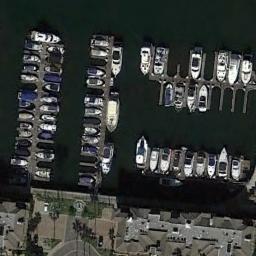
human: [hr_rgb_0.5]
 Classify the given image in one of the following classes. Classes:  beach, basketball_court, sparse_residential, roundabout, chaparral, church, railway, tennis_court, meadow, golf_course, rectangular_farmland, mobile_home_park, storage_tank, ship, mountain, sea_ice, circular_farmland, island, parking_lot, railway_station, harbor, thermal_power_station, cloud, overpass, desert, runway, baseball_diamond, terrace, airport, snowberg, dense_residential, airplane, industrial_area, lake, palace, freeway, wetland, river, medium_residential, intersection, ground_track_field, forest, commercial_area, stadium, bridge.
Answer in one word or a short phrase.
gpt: harbor